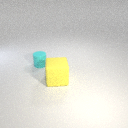
large yellow rubber cube in front of small cyan rubber cylinder